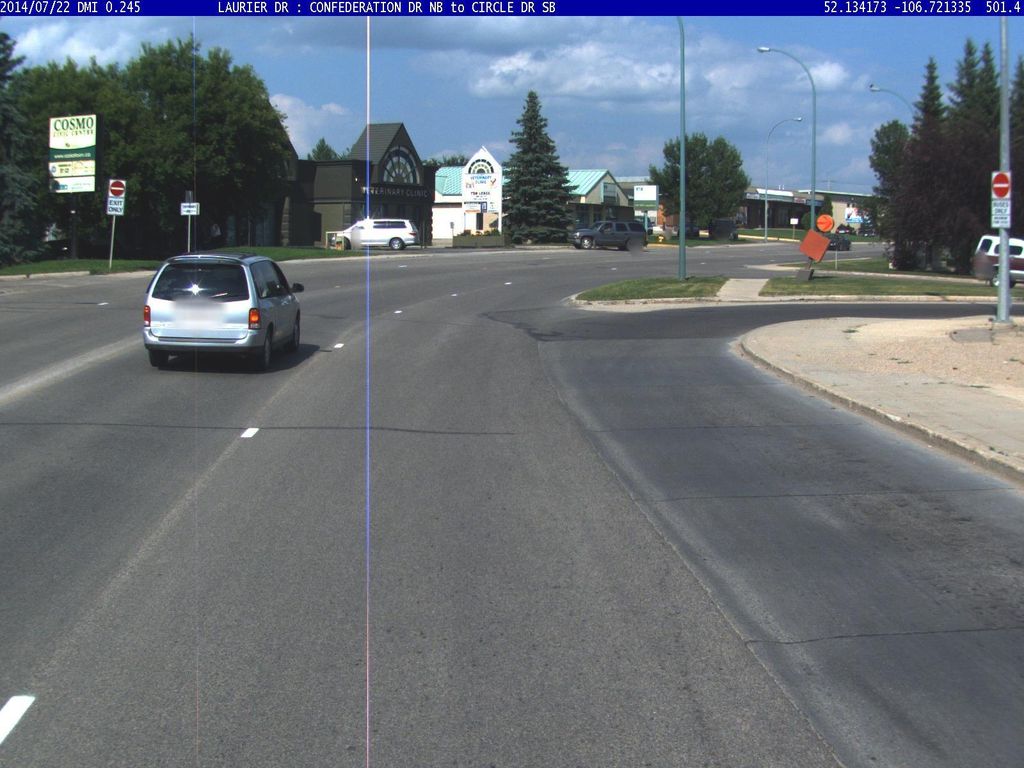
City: saskatoon